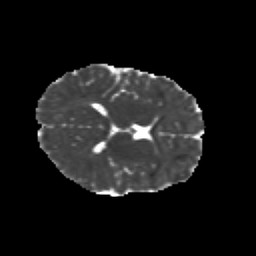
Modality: MD
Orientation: axial
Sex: female
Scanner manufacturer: siemens
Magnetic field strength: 3 T
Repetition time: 5 s
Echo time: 0.071 s